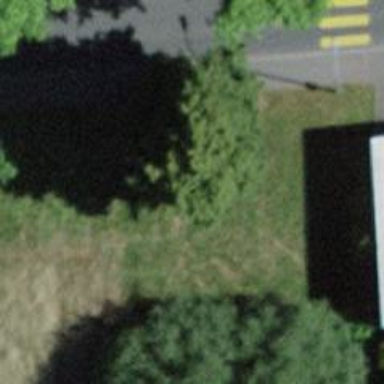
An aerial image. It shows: Avenue lined with trees.